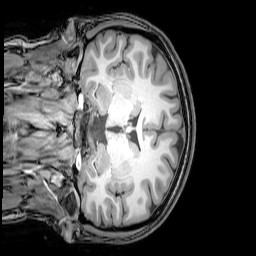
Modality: T1w
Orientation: coronal
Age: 22
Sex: female
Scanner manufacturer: philips
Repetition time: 0.008304 s
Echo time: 0.00385 s